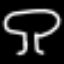
Label: mushroom